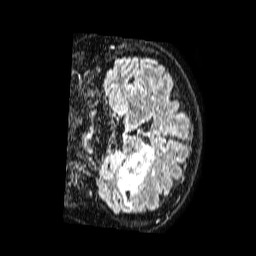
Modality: FLAIR
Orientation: coronal
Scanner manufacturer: philips
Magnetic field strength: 1.5 T
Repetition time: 4.8 s
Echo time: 0.3 s